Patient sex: M
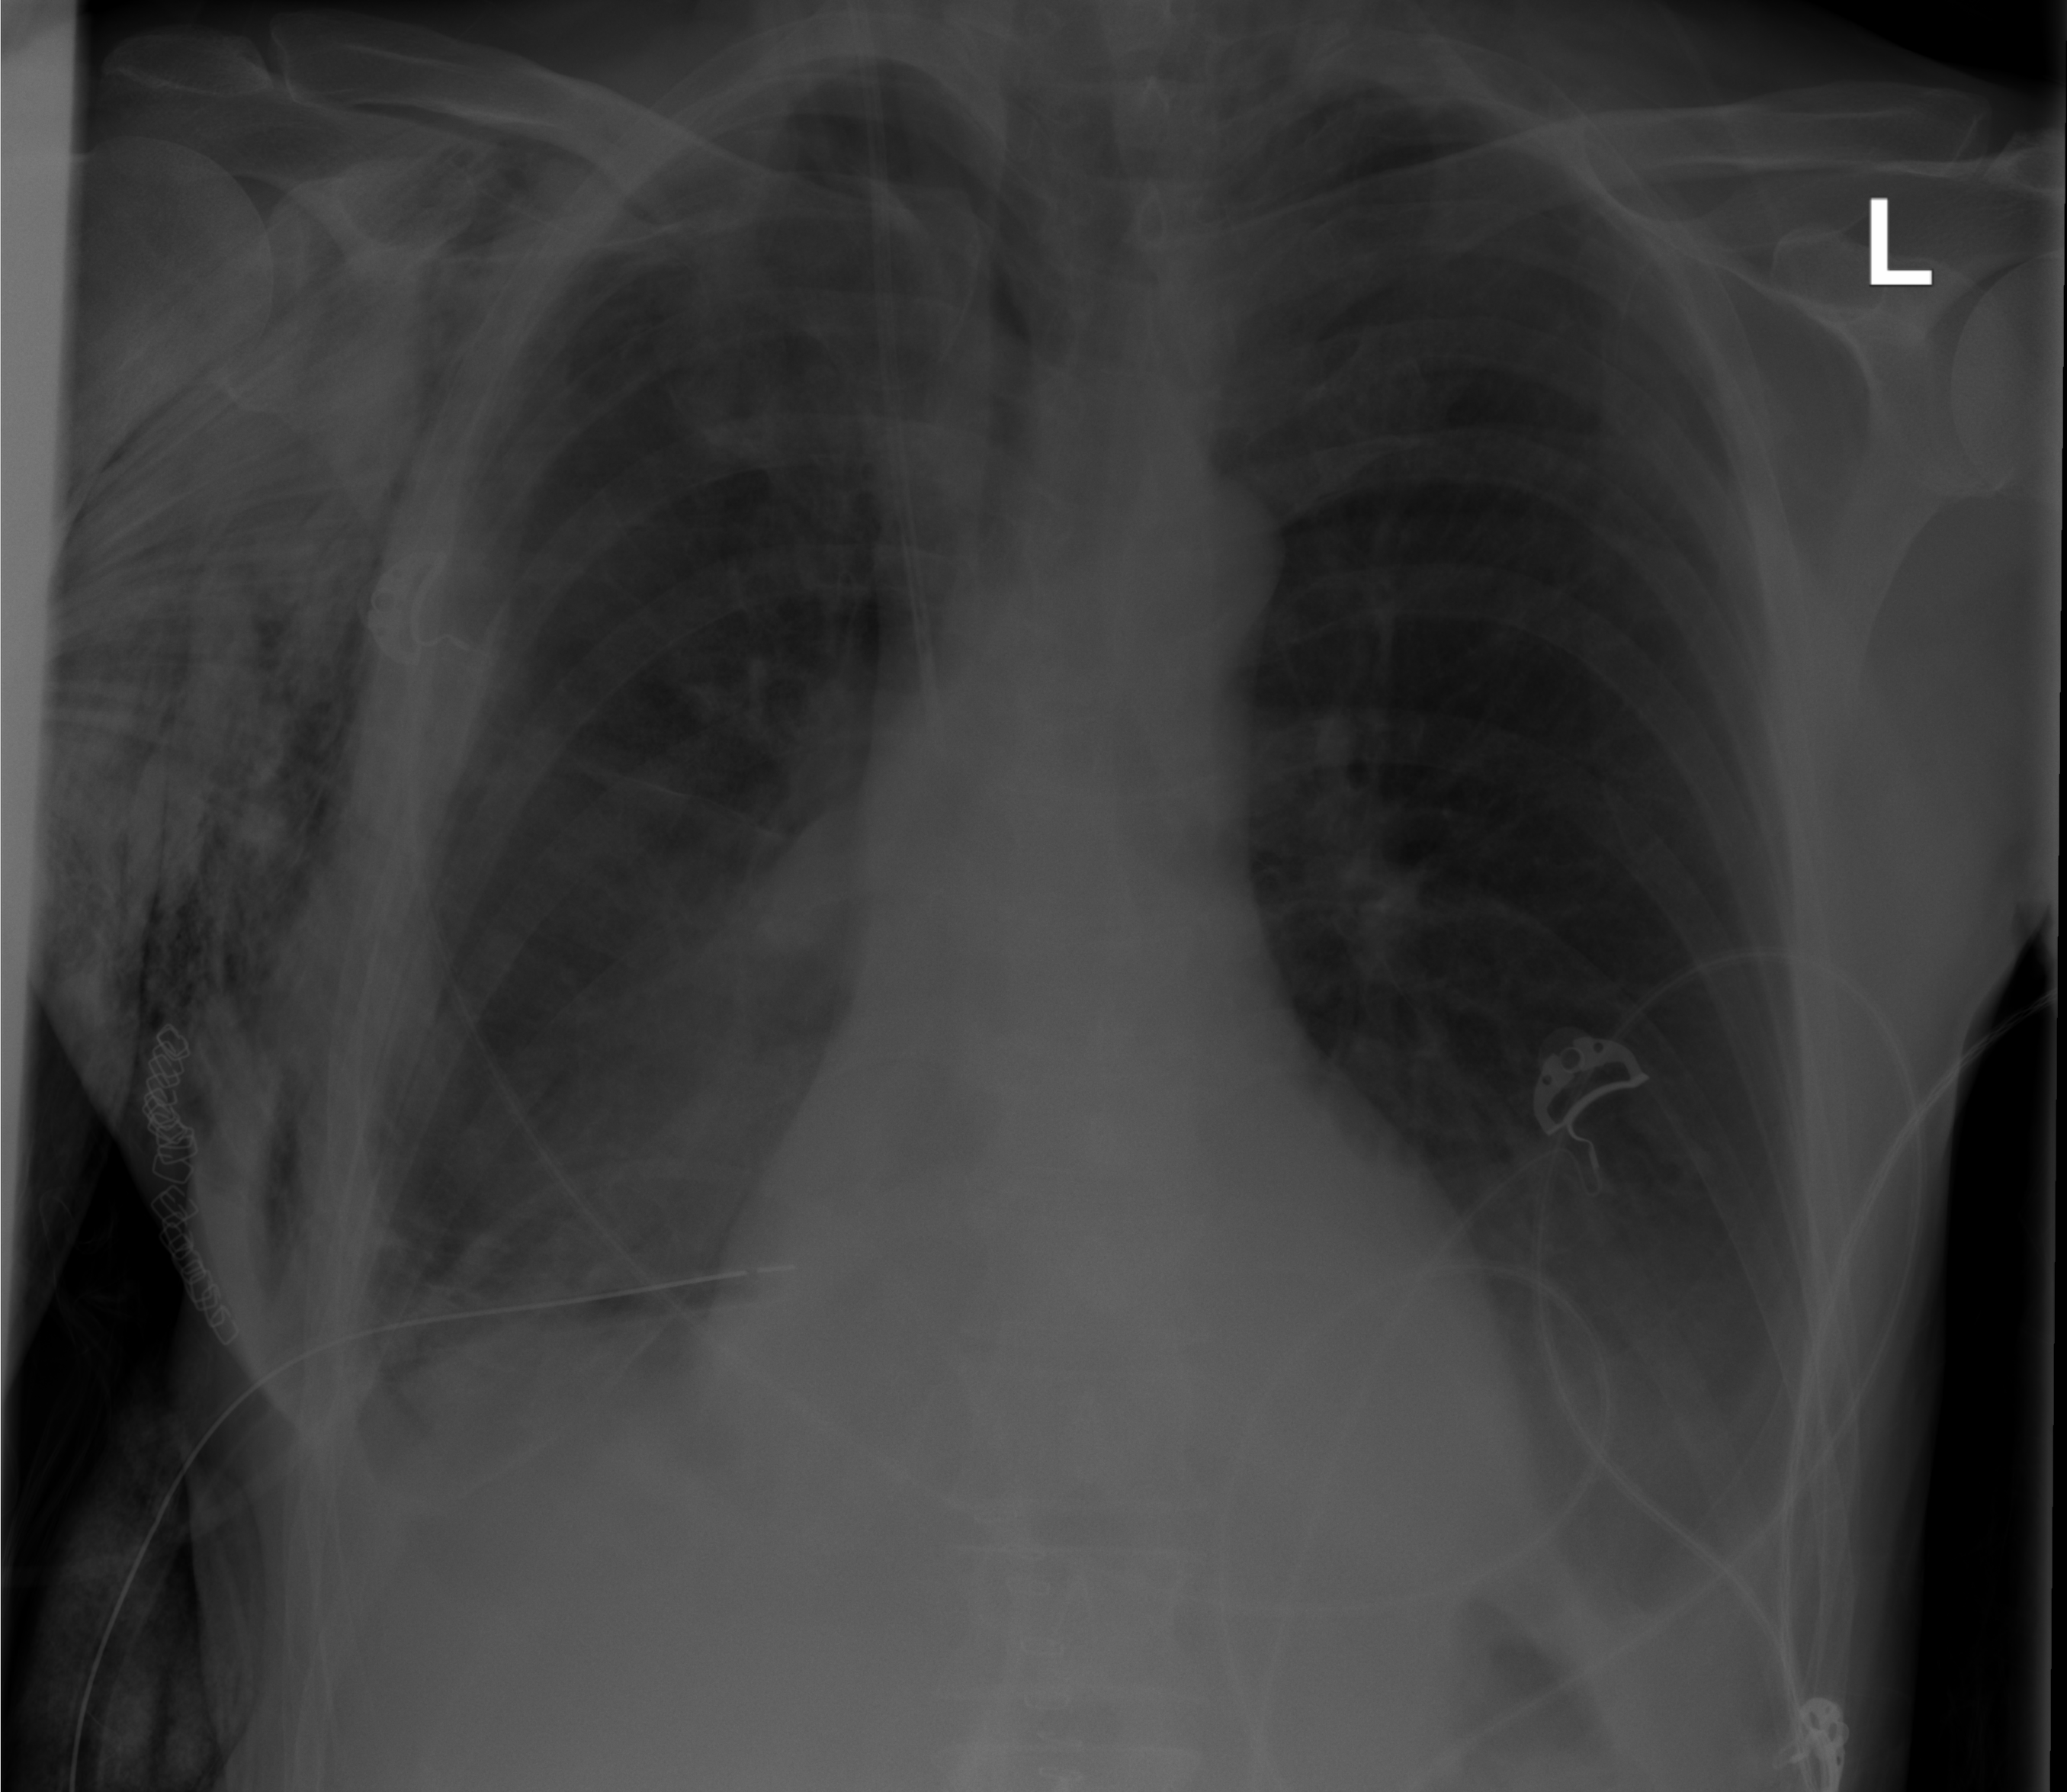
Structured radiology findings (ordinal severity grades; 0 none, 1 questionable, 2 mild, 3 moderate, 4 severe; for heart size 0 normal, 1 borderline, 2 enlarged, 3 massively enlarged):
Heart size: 0
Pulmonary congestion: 0
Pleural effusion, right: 0
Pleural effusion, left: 2
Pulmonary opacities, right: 2
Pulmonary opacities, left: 0
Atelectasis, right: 0
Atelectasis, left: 2